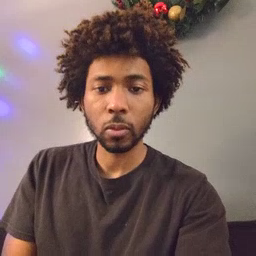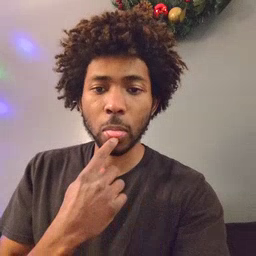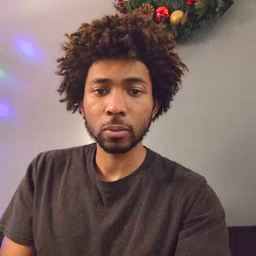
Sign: tongue